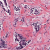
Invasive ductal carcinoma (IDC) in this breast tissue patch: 1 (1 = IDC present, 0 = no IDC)